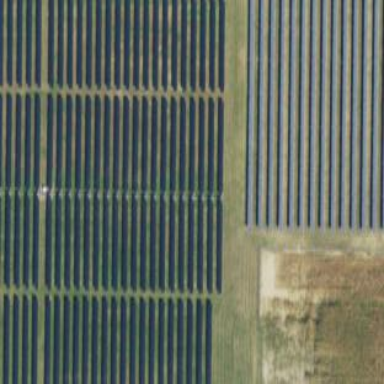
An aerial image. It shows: Solar power plant enclosed by fence. The plant generates electricity using photovoltaic technology.